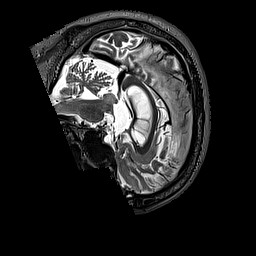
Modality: T2w
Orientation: sagittal
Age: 51
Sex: female
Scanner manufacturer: siemens
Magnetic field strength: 3 T
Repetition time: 3.2 s
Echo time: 0.567 s